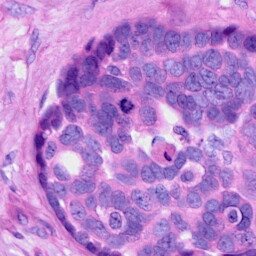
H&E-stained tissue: Ovarian